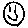
Label: smiley face